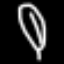
Label: leaf